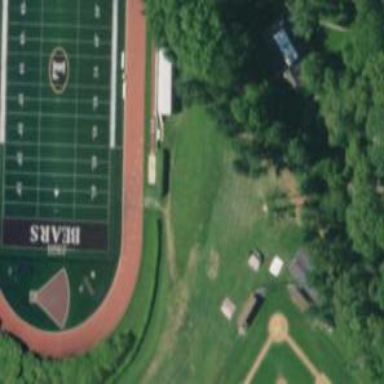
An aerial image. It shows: Athletics track located on leisure land.